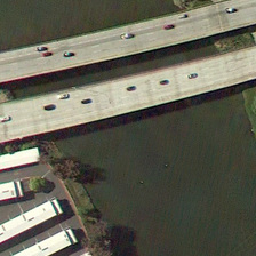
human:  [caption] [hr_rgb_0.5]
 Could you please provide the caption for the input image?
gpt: Some cars are located on two parallel bridges on the river, near several green trees and rectangular white buildings.

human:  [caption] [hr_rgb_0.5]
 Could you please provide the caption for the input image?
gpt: Some cars are on two parallel bridges in the river, near green trees and rectangular white buildings.

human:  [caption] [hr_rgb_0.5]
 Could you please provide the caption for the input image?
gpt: Some cars are on two parallel bridges on the river, near several green trees and rectangular white buildings.

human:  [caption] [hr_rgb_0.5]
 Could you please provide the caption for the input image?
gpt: Some cars are on two parallel bridges on a river, near several green trees and rectangular white buildings.

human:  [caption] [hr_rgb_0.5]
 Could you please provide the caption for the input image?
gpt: Some cars have two parallel bridges on a river, close to several green trees and rectangular white buildings.